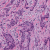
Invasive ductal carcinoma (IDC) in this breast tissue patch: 1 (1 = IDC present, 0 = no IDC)